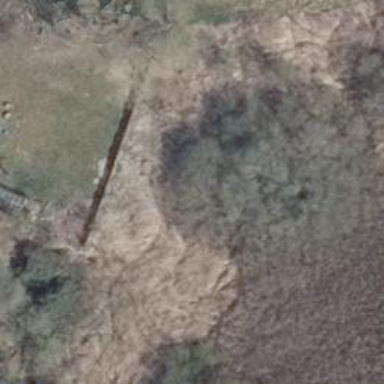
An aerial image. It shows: Beautiful wet meadow natural wetland.